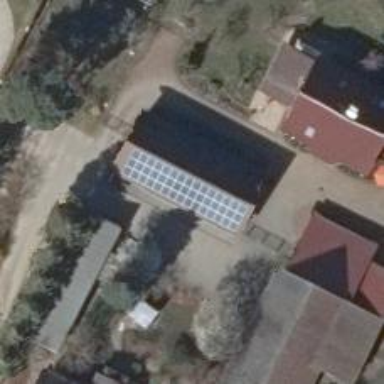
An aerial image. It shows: Small solar photovoltaic panel generator is producing electricity.